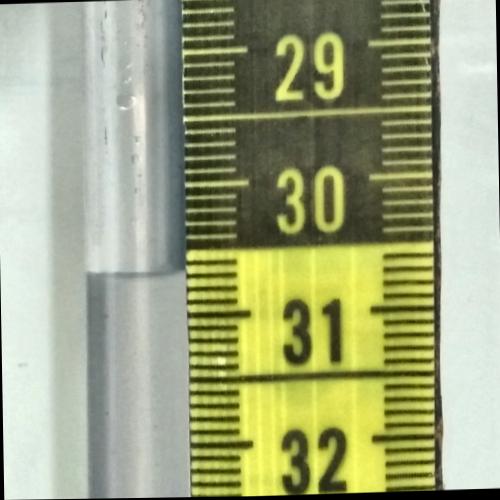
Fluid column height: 30.7 cm